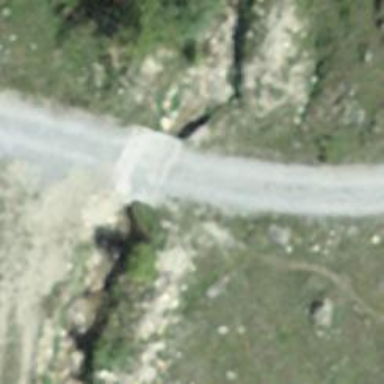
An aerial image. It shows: Culvert tunnel.